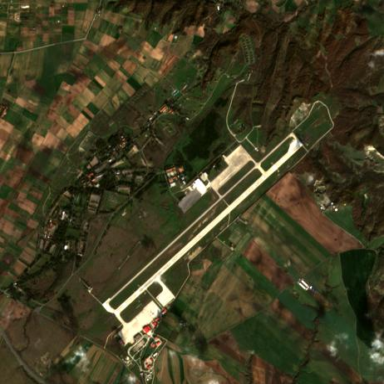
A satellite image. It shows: Aerodrome that serves as both military and public airport.